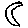
Label: moon